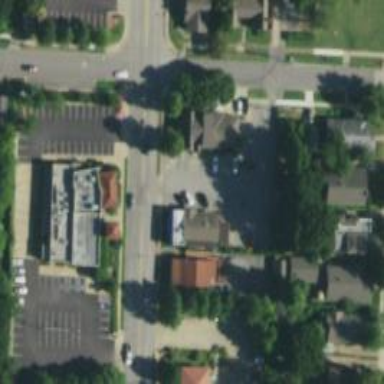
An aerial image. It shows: Retail area.